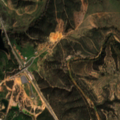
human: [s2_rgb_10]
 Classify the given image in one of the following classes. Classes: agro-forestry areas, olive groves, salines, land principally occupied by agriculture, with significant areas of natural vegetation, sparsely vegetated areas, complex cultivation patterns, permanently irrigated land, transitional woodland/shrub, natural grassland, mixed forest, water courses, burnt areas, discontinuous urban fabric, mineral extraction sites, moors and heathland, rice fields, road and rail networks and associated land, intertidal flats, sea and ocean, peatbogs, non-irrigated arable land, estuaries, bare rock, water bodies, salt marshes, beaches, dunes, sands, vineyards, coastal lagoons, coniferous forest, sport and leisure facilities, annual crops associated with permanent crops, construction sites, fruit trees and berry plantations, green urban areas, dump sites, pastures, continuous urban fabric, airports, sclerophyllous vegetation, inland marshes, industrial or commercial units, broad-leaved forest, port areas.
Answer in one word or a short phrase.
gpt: sport and leisure facilities, broad-leaved forest, moors and heathland, transitional woodland/shrub